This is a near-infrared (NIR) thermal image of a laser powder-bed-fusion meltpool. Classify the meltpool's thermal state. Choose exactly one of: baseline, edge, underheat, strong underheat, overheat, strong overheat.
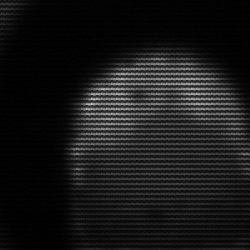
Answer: edge